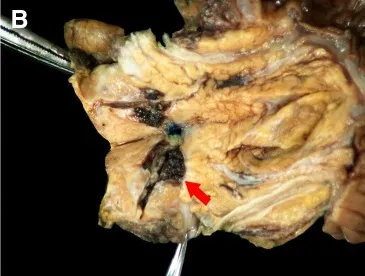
(B) Resection of the pancreatic lesion revealed the presence of a pancreatic-portal fistula with associated thrombus (red arrow).
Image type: radiology (ct)